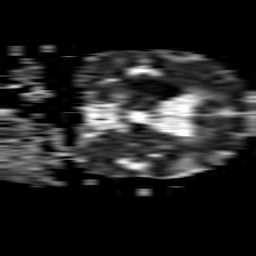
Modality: ADC
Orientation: coronal
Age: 66
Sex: female
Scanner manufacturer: philips
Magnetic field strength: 1.5 T
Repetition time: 3.146 s
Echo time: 0.06922 s